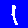
Digit: 1